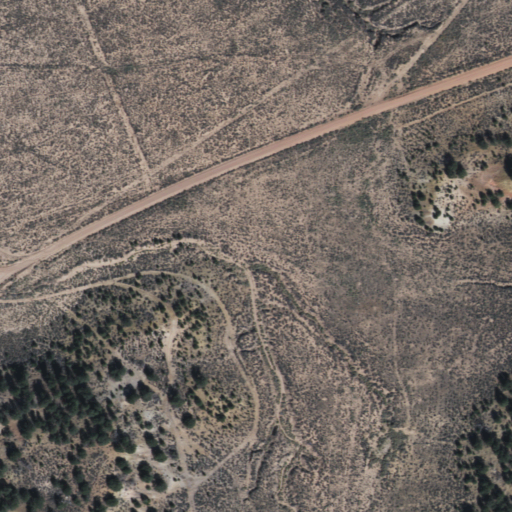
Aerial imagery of valley in Arizona named Grey Hill Wash containing shrub and evergreen forest